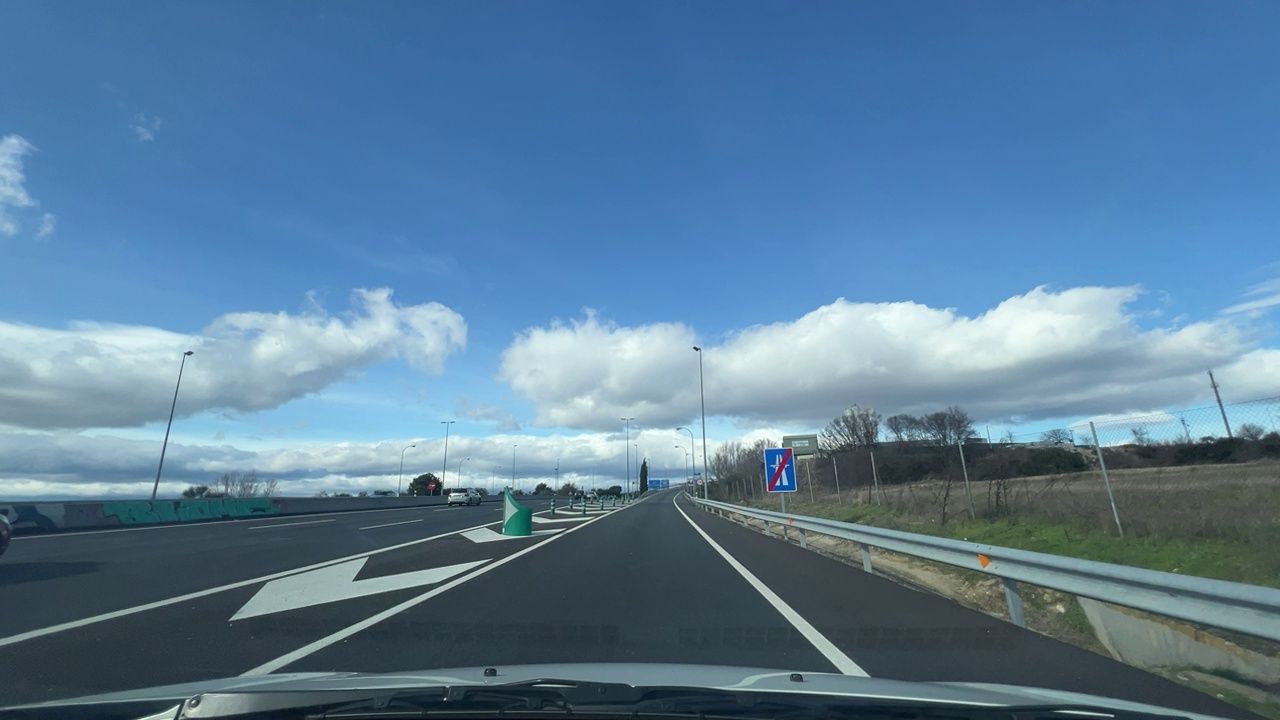
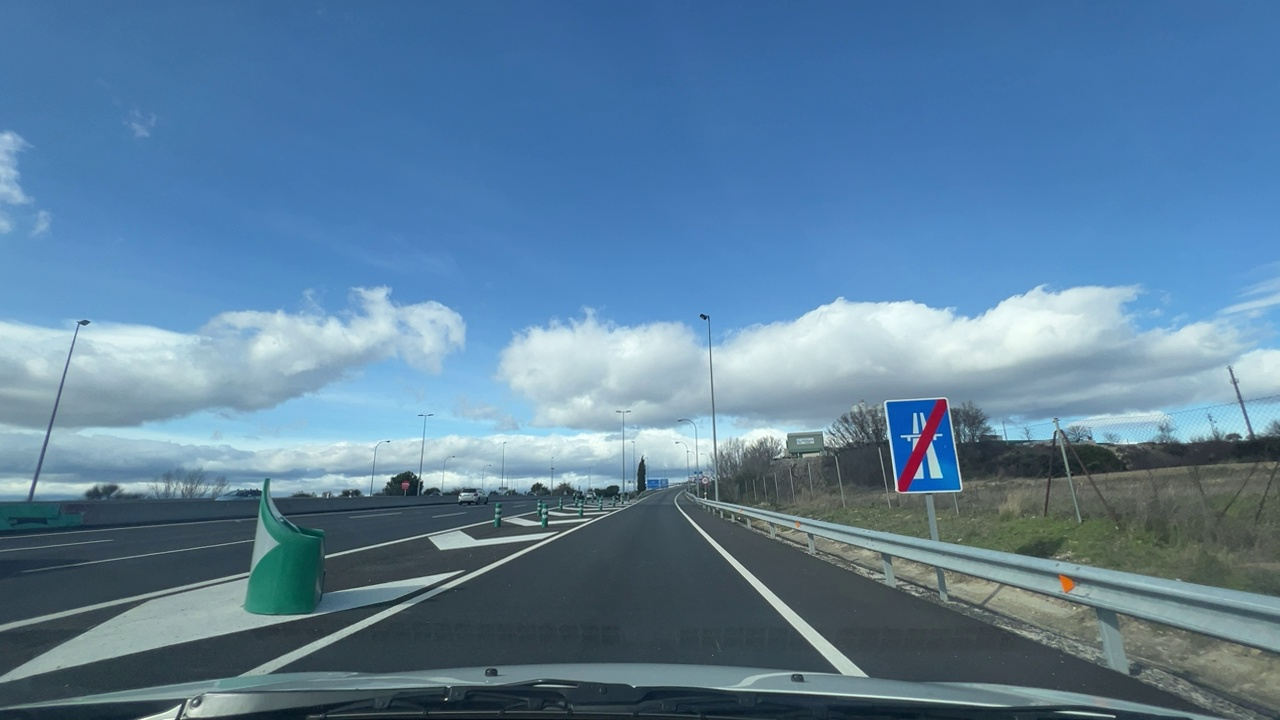
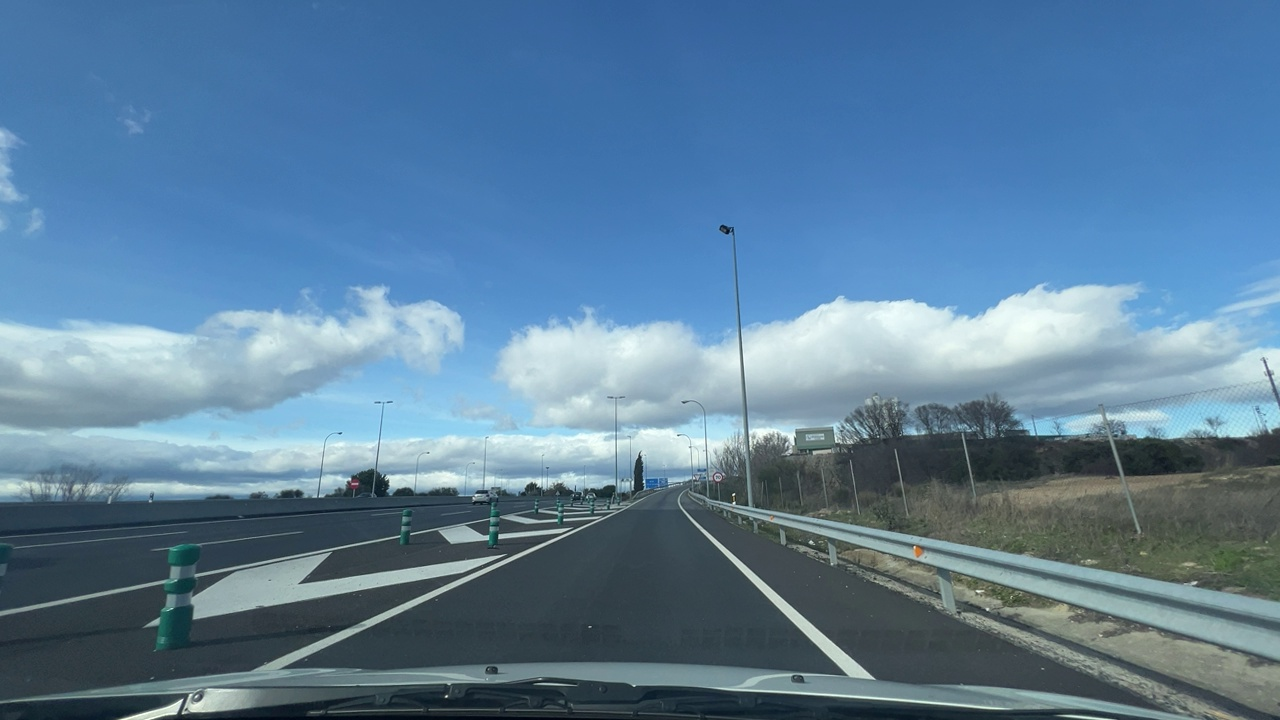
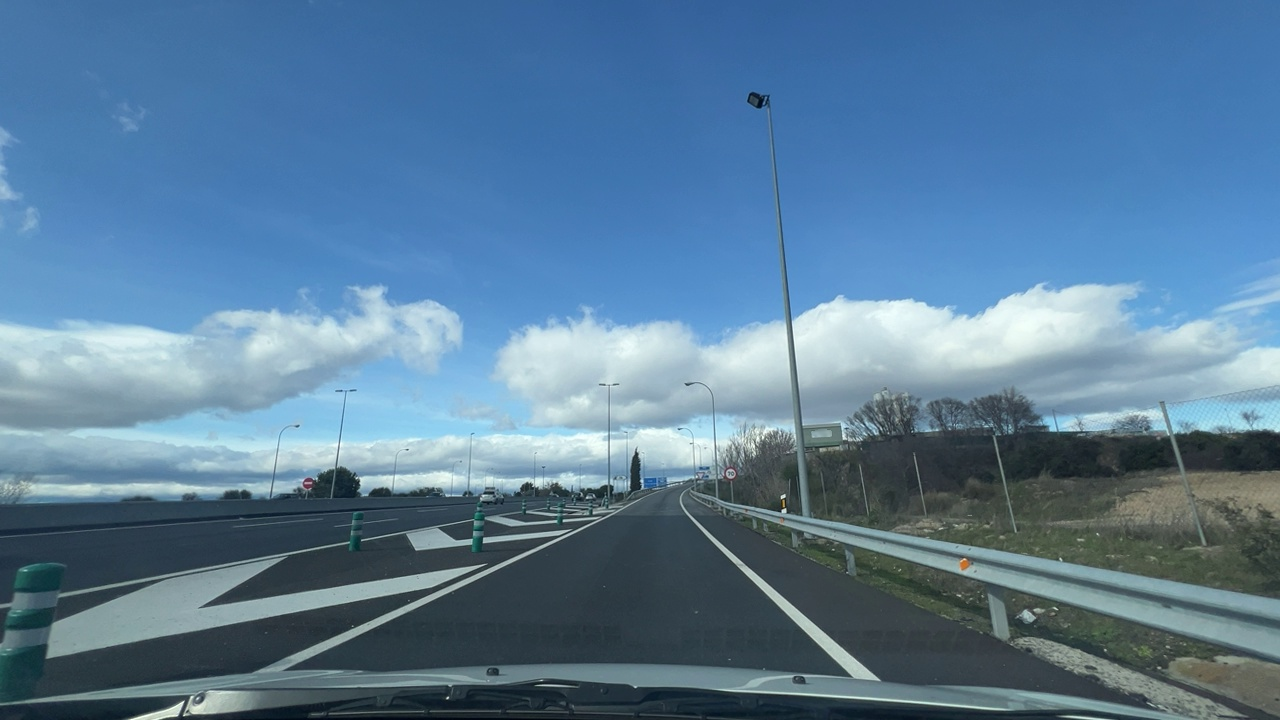
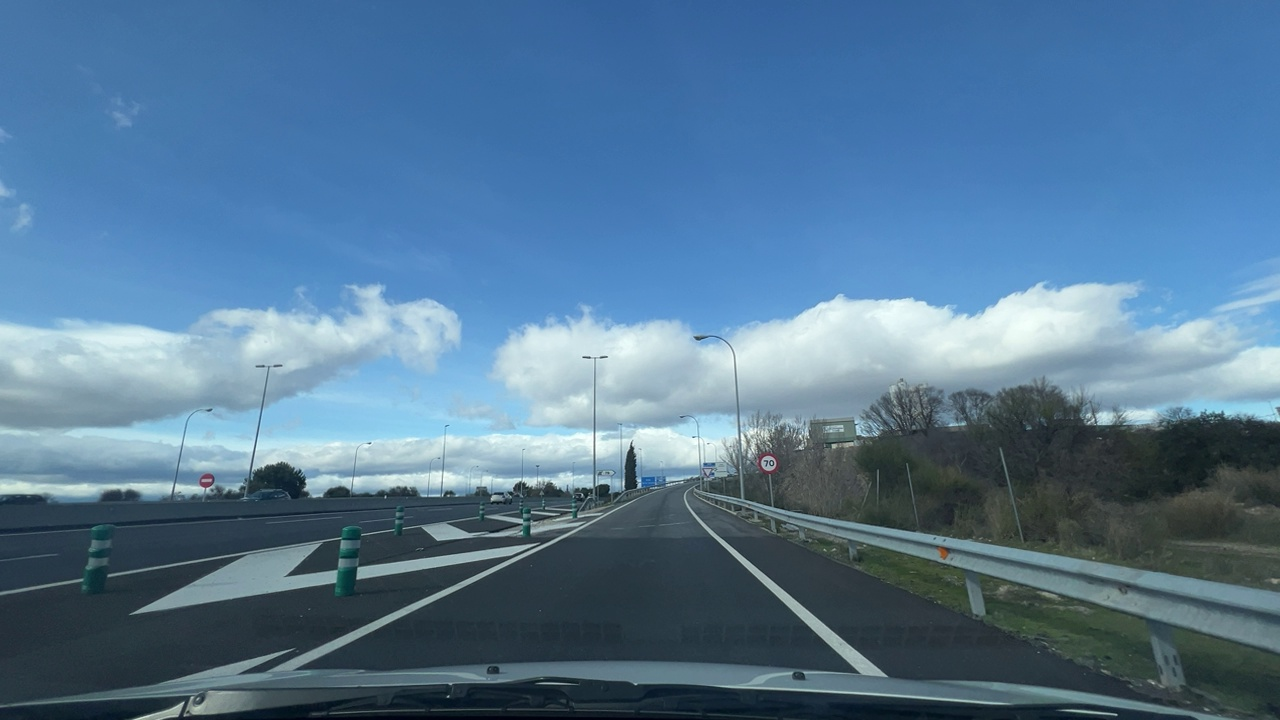
Situation: Speed limit adaptation
Question: Are multiple speed limit signs with different values visible?
Answer: No
Reasoning: No multiples speed limit signs with different values appear

Situation: Speed limit adaptation
Question: Is there a speed limit sign regulating the ego lane?
Answer: Yes
Reasoning: There is a speed limit sign placed on the right side of the road in the direction of travel

Situation: Speed limit adaptation
Question: What speed value is displayed on the visible speed limit sign?
Answer: 70
Reasoning: The value displayed is 70, so the speed is 70km/h

Situation: Speed limit adaptation
Question: Is the ego vehicle traveling on a highway?
Answer: No
Reasoning: The ego vehicle was travelling in a highway, this is indicated by the highway-style signage

Situation: Speed limit adaptation
Question: Is the ego vehicle entering or exiting a highway?
Answer: Yes
Reasoning: The vehicle is exiting a highway as this is indicated by the end of highway sign on the right

Situation: Speed limit adaptation
Question: Are speed bumps, crosswalks, or construction-related obstacles present in the ego lane?
Answer: No
Reasoning: No obstacles are visible ahead, the road is clear